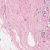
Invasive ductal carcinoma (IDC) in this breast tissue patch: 1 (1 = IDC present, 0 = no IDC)